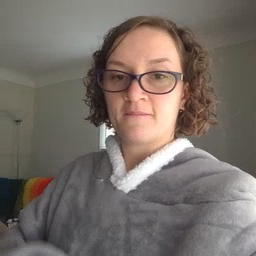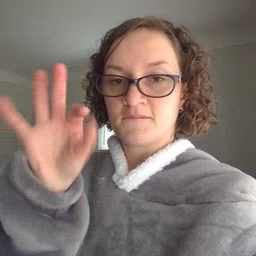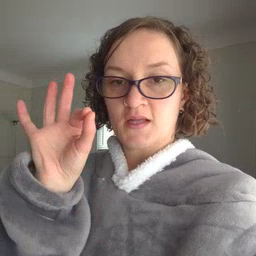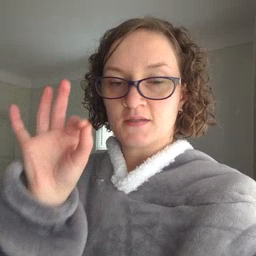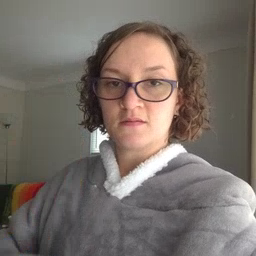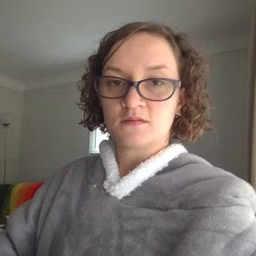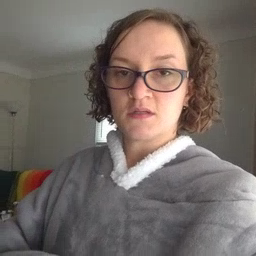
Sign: find